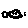
Label: square